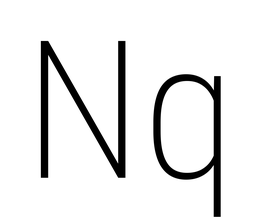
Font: Roboto_Condensed_ExtraLight